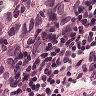
Metastatic tissue present: yes